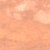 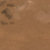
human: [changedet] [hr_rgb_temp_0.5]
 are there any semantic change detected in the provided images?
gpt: Few buildings were created near the upper left corner.